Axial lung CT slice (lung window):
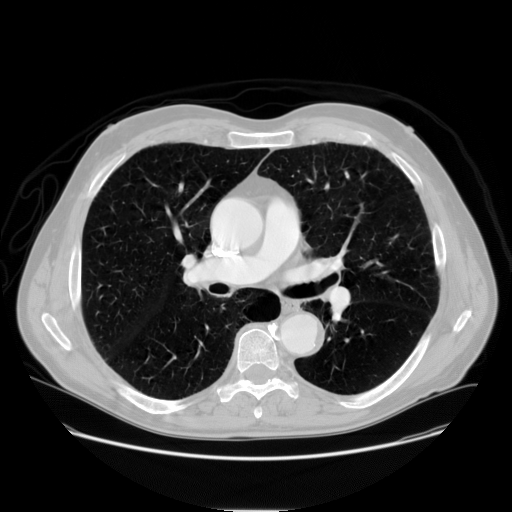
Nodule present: no